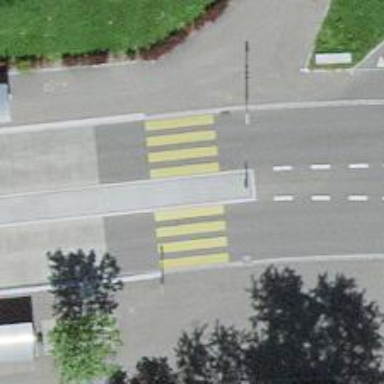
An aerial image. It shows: Uncontrolled road crossing.